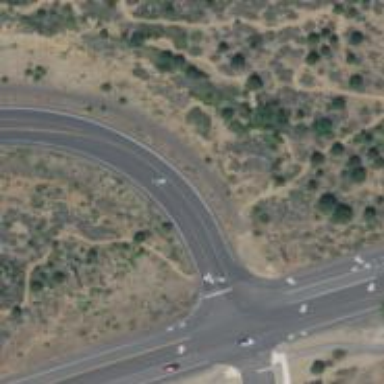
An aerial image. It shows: Tertiary road.